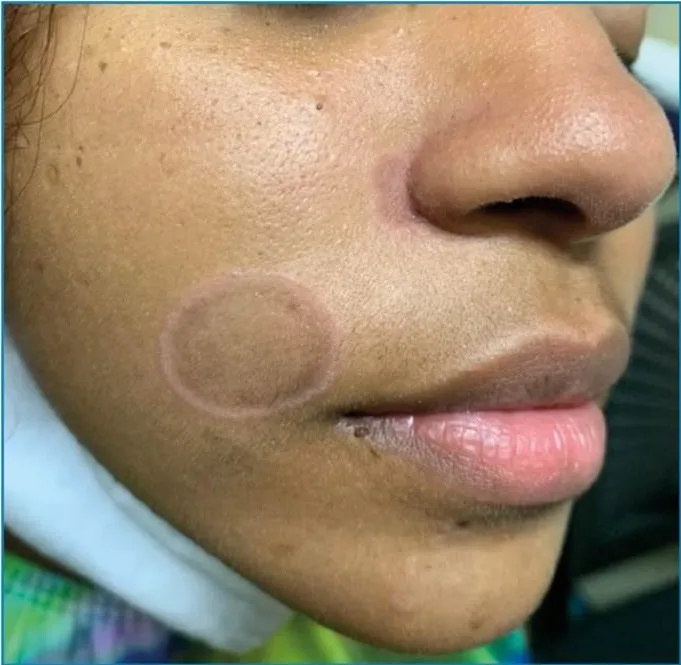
Rounded brownish plaques with erythematous edges on the face.
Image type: medical_photograph (other_medical_photograph)